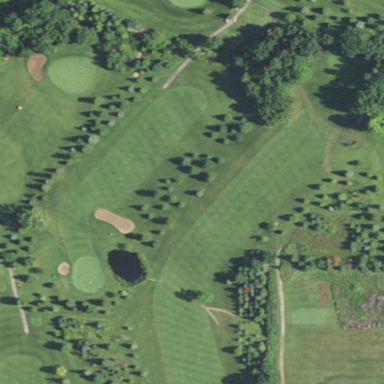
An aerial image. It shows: Golf fairway surrounded by grass.